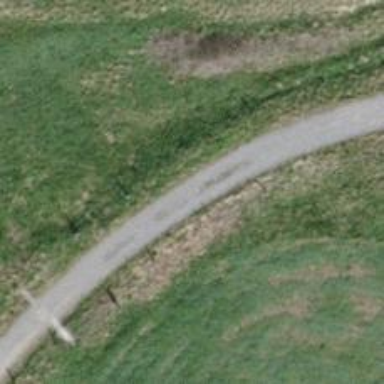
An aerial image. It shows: Well-maintained compacted path with excellent trail visibility.